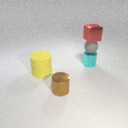
small gray rubber sphere below small red metal cube